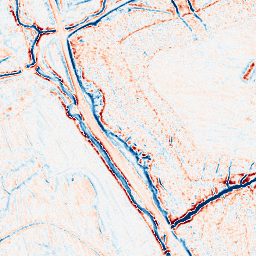
Category: edge_preserving
Decomposition family: bilateral
Decomposition parameters: d: 9
sigma_color: 150
sigma_space: 75
Upsampling method: quartic
Upsampling parameters: scale: 8
Upsampling scale: 8